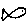
Label: fish